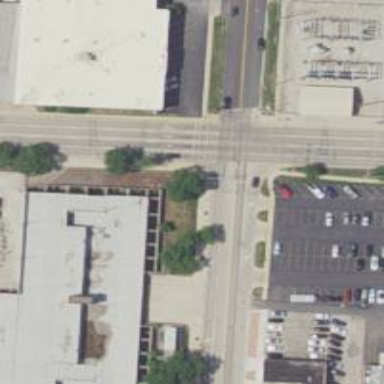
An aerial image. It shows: Footway with asphalt surface and marked with lines at the crossing.